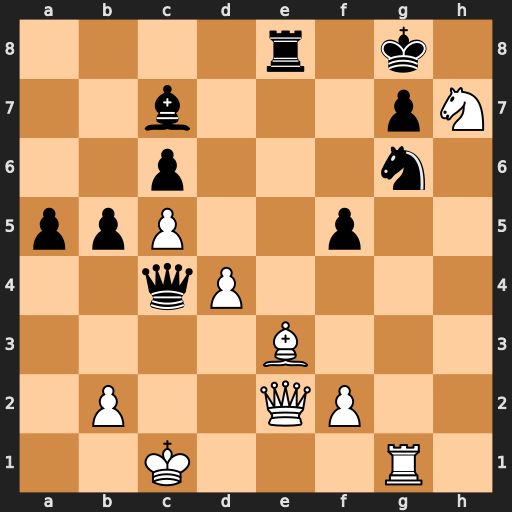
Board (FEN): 4r1k1/2b3pN/2p3n1/ppP2p2/2qP4/4B3/1P2QP2/2K3R1
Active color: w
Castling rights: -
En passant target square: -
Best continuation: Qxc4+ bxc4 Rxg6 Kxh7 Rxc6